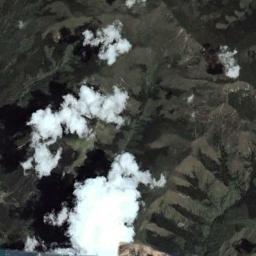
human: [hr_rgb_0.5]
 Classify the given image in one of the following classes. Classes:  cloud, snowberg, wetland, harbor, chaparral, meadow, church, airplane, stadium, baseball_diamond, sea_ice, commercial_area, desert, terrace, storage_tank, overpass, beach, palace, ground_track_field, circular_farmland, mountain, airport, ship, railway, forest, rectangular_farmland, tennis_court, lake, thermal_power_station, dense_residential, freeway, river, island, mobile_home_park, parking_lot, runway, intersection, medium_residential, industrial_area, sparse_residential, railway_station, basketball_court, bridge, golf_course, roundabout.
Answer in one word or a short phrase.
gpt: cloud